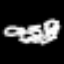
Label: squiggle